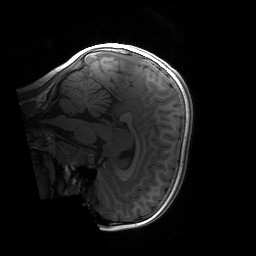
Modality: T1w
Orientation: sagittal
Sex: female
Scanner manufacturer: siemens
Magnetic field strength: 3 T
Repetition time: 1.9 s
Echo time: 0.00243 s